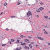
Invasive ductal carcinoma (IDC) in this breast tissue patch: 1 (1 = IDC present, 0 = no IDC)